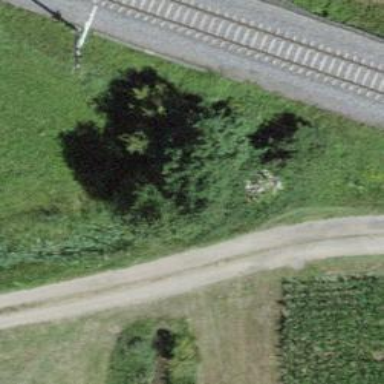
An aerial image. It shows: There is tunnel.